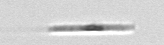
Label: Leptocylindrus